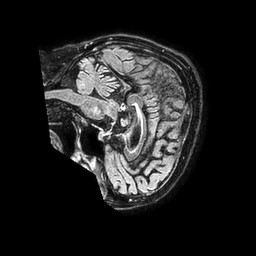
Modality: FLAIR
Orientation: sagittal
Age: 67
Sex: female
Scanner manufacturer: philips
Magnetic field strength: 1.5 T
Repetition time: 4.8 s
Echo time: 0.38 s